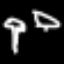
Label: palm tree